Question: I'm very new to Postgres.
I know the issue transaction ID wraparound which I should avoid.
In the documentation i also found the hint to look in the database with .
Why I got same age for my all databases while using below script ?
'''
SELECT datname
, age(datfrozenxid)
FROM pg_database
;
'''
I did the command several times in a few seconds, and this number is growing very quickly.

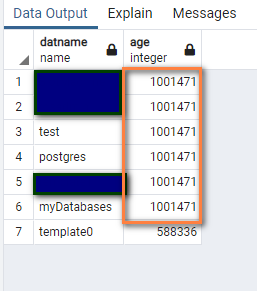
Answer: Under normal settings, the system doesn't even start trying to freeze anything until at least an age of 150,000,000 is reached. So they will increase in lockstep until then.